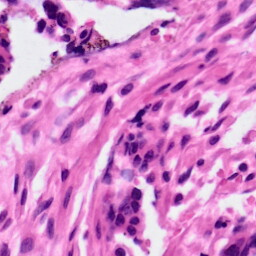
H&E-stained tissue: Ovarian